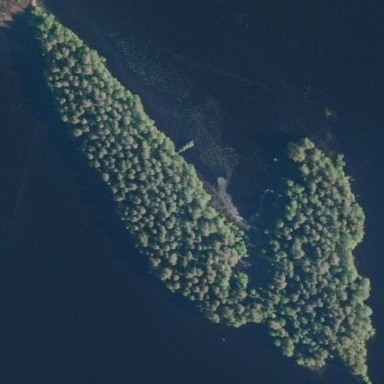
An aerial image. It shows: Image showing island.